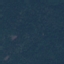
Land use / land cover: Forest